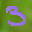
Label: 3